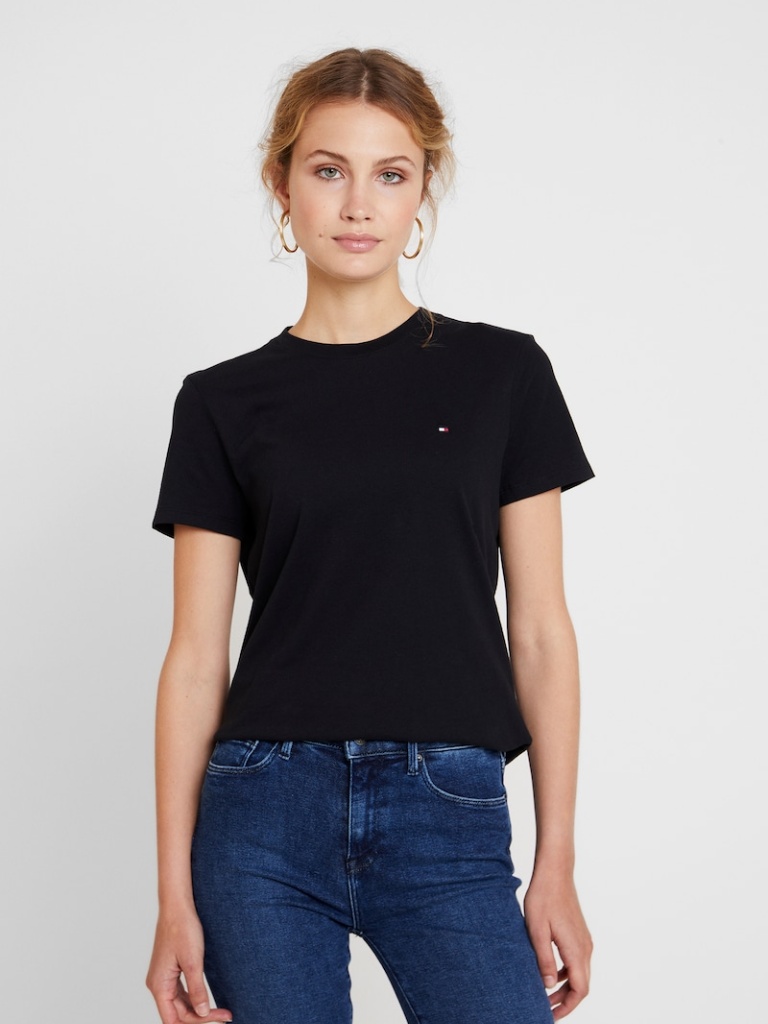
cotton tight short sleeve hip length Untucked crew t-shirt